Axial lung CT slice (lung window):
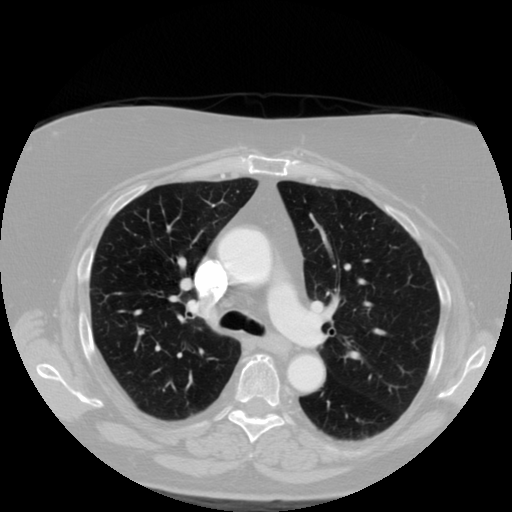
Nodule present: no